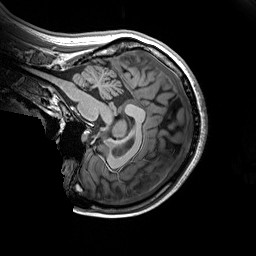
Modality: T1w
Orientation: sagittal
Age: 27
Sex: female
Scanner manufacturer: siemens
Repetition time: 2.2 s
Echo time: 0.00244 s